Group 1:
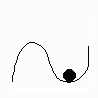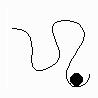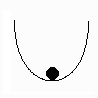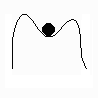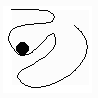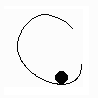
Group 2:
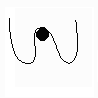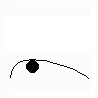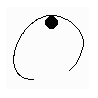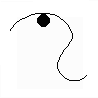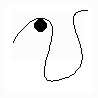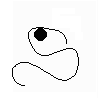
Rule separating the two groups: Ball touches curve at a point of local minimum downwards vs. ball touches curve at a point of local maximum upwards.
Concepts: local_max_min, separation_of_joined_objects
Author: "Lewis"